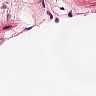
Metastatic tissue present: no